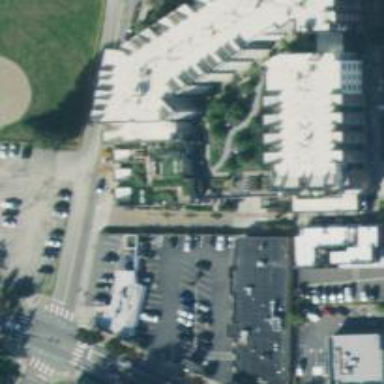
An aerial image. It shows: Parking space.